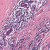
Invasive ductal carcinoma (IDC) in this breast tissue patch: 1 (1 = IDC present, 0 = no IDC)